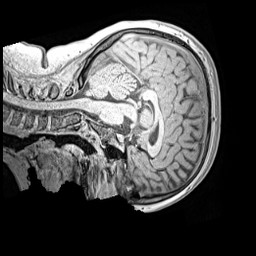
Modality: MP2RAGE
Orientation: sagittal
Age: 10
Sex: female
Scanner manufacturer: siemens
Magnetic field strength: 3 T
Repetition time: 4 s
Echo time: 0.00299 s